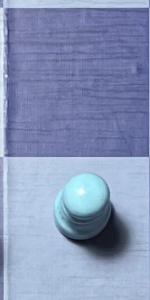
Label: Pawn_White